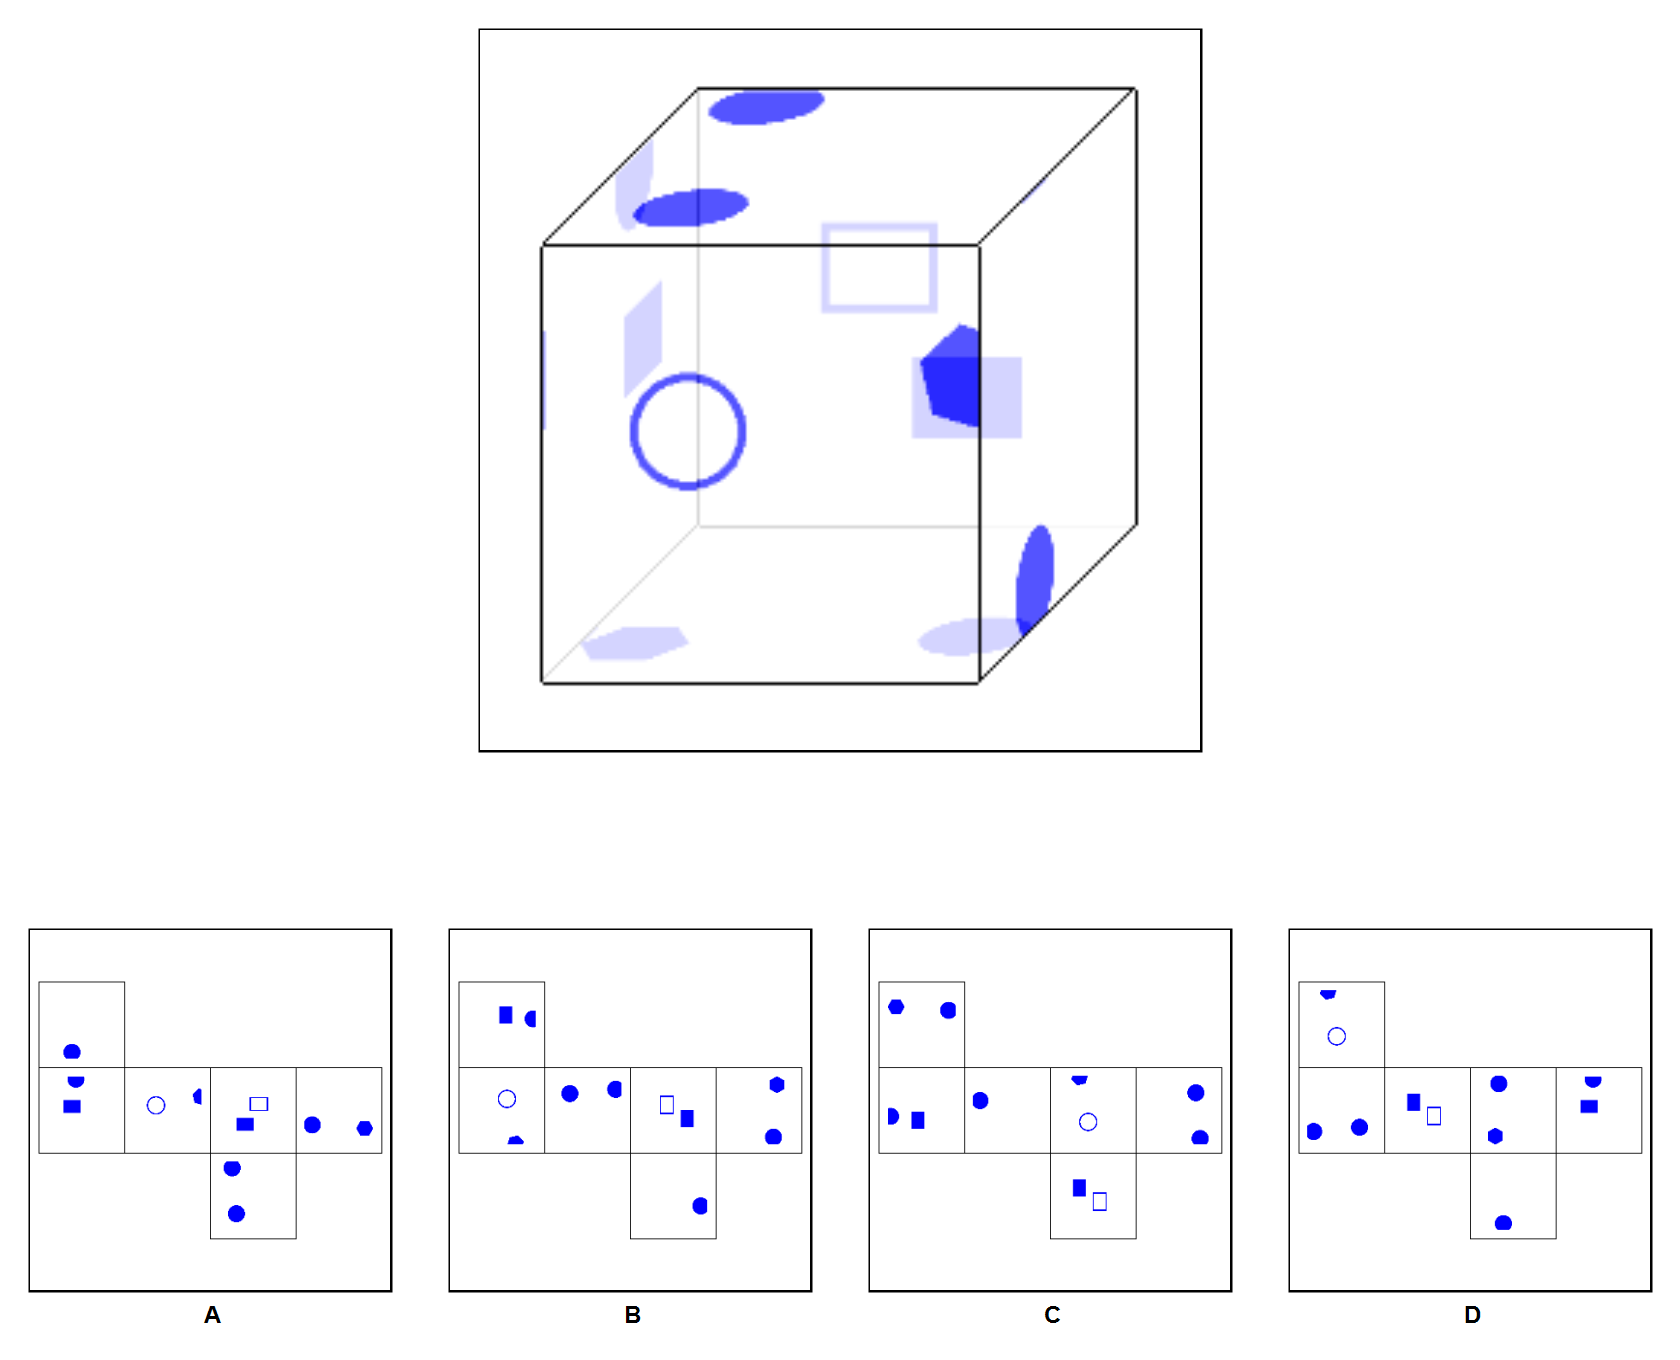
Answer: B